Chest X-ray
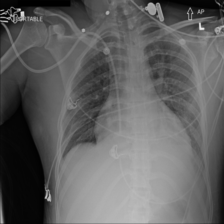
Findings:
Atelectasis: positive
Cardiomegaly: positive
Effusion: positive
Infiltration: positive
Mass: negative
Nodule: negative
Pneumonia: negative
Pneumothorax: negative
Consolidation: negative
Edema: negative
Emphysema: negative
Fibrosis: negative
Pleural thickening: negative
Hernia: negative